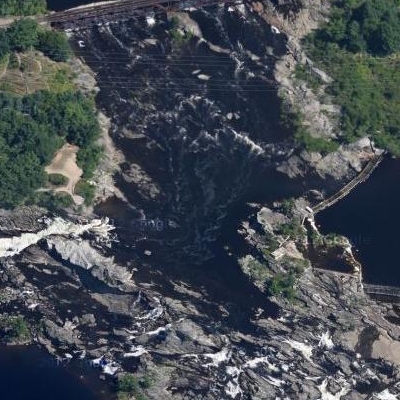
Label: RiverLake